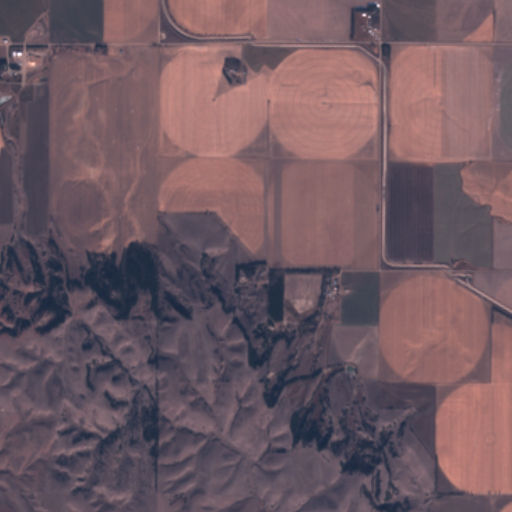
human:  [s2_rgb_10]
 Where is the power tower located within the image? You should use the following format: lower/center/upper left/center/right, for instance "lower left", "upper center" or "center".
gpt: There is no power tower in the image.